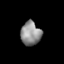
Tissue: skin
Cell type: Epithelial cells
Senescence score: 0.233
Nuclear area (px): 462
Mean DAPI intensity: 144.145